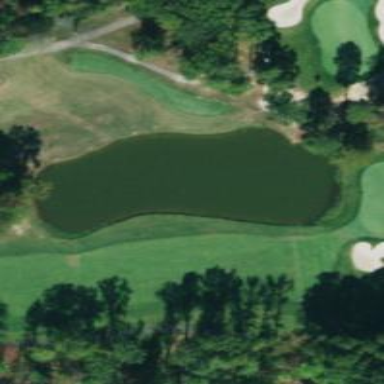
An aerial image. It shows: Water hazard in golf course. The hazard is natural water feature.